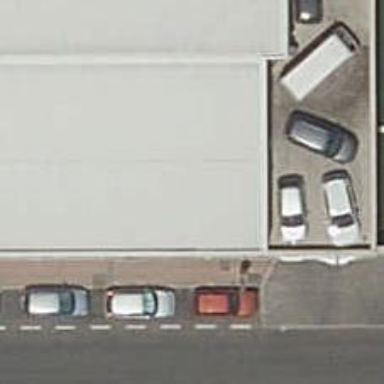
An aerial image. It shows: Car repair shop.